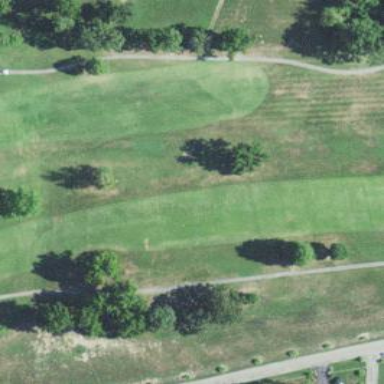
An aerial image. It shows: Grassy area designated as golf fairway.